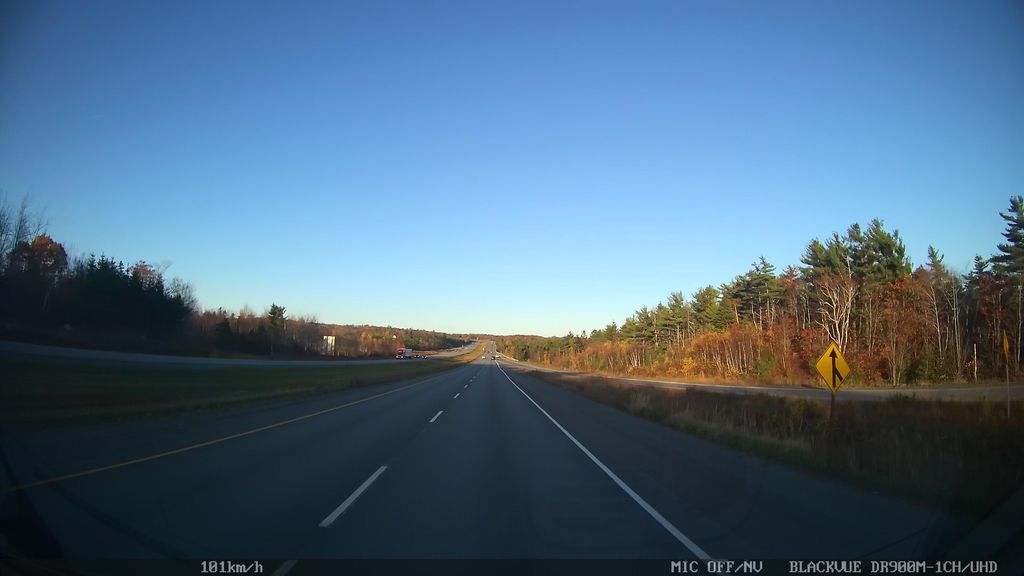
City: halifax